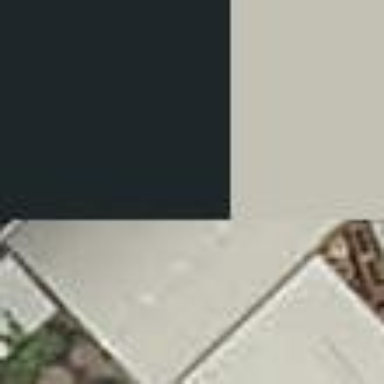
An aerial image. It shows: View of roof of building.